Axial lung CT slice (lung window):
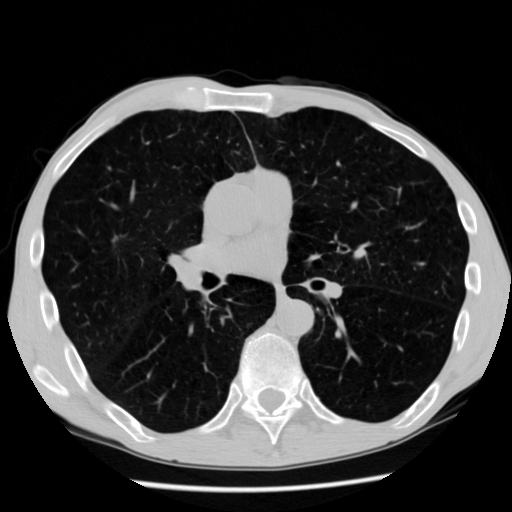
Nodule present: no